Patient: sex M, age 63
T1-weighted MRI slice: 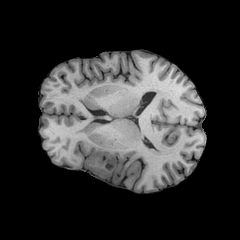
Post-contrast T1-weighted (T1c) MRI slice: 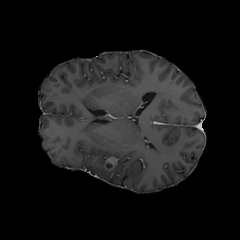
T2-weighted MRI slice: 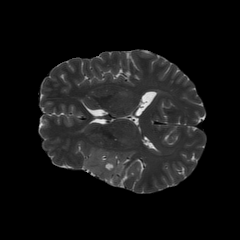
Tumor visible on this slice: yes
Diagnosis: Glioblastoma, IDH-wildtype
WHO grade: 4